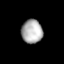
Tissue: lung
Cell type: T cells
Senescence score: 0.5679
Nuclear area (px): 489
Mean DAPI intensity: 173.677